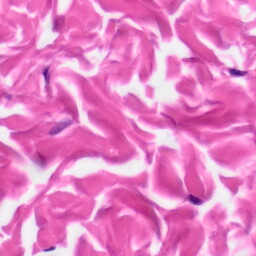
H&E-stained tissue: Skin